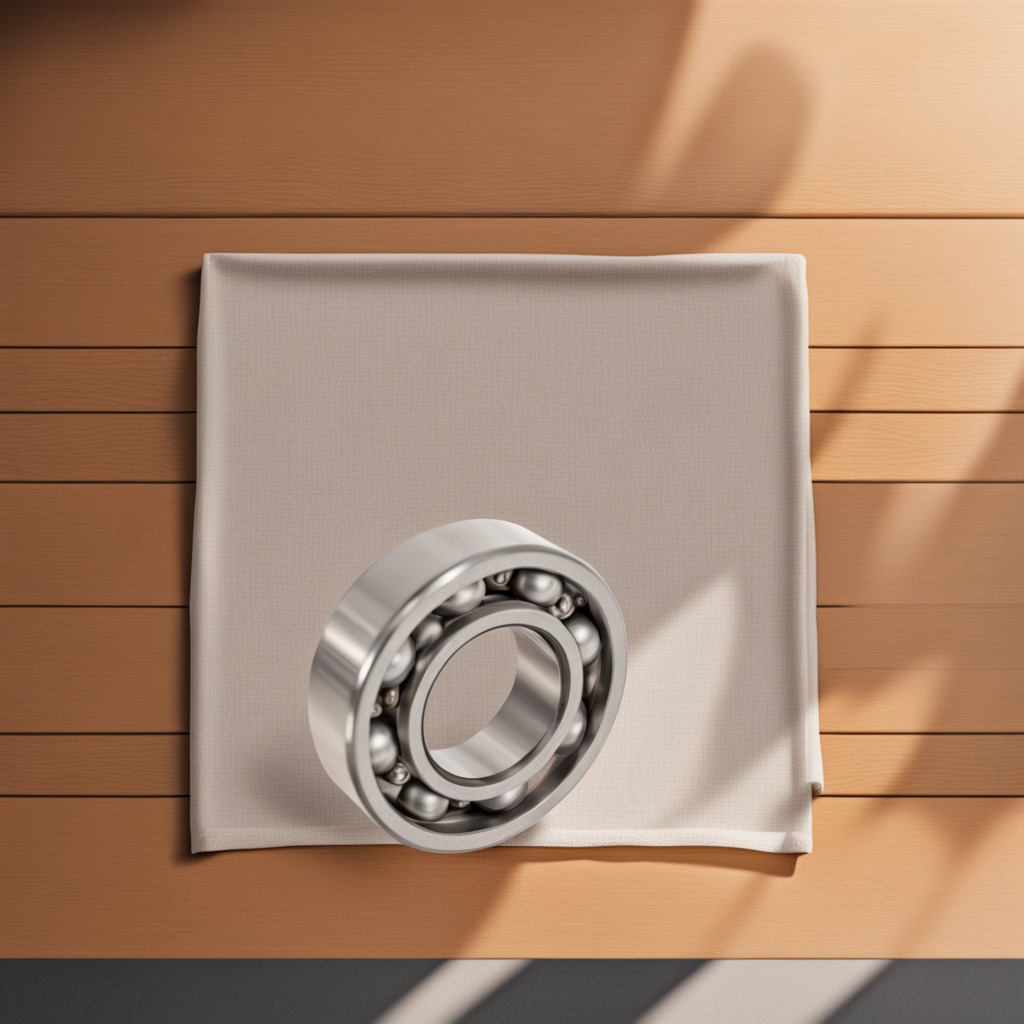
A metal ball bearing is lying on the wooden table.